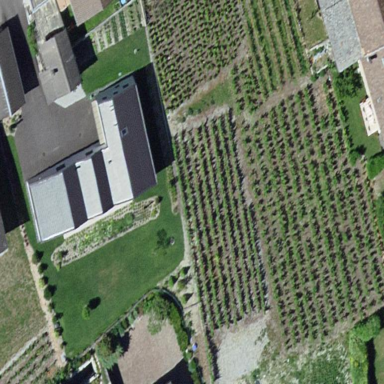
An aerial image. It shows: Vineyard growing grapes.